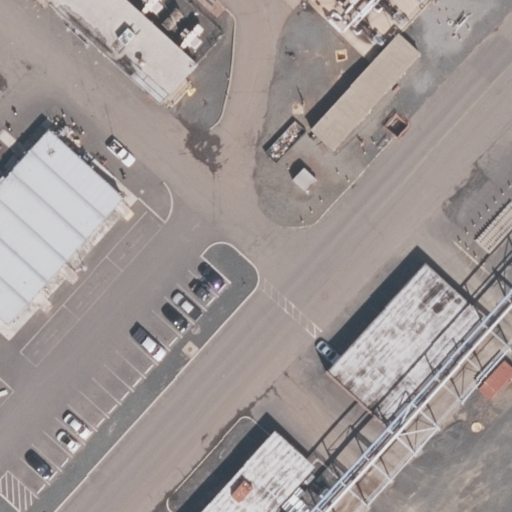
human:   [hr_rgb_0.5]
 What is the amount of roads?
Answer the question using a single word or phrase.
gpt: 3

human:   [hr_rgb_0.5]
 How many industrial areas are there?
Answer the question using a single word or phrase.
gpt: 1

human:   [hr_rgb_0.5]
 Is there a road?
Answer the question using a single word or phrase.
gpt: yes

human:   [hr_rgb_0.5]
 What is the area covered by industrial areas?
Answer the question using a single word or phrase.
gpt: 10583m2

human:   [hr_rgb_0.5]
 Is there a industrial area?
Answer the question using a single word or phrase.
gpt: yes

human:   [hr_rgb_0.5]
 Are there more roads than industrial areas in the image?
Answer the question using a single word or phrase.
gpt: yes

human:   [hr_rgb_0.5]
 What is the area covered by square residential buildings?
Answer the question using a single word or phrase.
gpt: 0m2

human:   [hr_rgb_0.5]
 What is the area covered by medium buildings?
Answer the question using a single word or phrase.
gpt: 0m2

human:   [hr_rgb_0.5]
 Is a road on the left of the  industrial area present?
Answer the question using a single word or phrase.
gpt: yes

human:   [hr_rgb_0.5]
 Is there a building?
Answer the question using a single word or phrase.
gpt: no

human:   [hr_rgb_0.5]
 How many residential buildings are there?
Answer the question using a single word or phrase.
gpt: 0

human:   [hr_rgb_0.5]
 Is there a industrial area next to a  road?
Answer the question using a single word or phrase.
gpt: yes

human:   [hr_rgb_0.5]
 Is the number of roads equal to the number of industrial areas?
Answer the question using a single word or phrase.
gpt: no

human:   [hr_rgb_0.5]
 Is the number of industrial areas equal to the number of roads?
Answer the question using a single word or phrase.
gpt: no

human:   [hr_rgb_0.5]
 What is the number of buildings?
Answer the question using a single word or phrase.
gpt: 0

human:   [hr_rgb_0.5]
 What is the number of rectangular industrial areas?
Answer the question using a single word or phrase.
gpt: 1

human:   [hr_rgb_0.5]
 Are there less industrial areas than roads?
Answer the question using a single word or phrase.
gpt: yes

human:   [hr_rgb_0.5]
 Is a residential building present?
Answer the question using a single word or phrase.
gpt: no

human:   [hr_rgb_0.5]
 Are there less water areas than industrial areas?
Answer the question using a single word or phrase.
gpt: yes

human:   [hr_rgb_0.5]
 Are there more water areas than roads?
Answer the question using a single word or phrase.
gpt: no

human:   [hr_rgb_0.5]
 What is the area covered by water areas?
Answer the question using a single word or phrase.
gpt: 0m2

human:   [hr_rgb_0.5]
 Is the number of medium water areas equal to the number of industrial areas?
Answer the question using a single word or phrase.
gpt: no

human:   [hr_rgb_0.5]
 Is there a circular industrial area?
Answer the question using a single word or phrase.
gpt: no

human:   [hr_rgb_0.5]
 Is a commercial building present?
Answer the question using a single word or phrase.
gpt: no

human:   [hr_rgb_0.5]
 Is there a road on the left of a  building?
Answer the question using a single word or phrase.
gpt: no

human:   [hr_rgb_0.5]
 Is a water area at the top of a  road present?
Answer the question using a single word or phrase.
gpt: no

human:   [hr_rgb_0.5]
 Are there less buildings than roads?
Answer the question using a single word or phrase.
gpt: yes

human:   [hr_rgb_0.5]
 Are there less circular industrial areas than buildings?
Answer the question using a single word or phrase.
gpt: no

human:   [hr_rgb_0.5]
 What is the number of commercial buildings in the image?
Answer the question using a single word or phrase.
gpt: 0

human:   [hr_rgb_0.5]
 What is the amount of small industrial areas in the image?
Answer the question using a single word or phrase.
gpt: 0

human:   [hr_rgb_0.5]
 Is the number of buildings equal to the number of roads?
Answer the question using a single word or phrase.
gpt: no

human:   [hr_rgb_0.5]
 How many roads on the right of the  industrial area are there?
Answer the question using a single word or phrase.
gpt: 0

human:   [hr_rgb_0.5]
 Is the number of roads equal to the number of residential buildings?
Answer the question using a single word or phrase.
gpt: no

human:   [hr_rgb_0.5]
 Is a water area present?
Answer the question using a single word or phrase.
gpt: no

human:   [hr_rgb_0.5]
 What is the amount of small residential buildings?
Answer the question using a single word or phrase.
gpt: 0

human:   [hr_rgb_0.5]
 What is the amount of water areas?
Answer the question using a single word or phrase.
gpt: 0

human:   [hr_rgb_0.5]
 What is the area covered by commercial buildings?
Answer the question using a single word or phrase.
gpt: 0m2

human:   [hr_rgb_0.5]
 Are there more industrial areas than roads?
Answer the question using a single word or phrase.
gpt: no

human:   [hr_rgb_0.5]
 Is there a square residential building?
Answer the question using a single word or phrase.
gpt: no

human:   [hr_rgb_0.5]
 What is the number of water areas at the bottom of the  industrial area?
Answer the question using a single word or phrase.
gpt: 0

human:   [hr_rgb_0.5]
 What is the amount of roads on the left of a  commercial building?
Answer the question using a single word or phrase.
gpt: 0

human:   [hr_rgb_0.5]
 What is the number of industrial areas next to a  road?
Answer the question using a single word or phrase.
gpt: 1

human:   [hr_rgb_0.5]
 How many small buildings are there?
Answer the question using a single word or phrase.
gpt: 0

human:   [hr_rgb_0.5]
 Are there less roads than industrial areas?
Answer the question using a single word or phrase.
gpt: no

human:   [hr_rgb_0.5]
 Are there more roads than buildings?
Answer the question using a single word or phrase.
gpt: yes

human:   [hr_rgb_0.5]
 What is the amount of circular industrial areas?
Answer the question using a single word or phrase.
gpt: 0

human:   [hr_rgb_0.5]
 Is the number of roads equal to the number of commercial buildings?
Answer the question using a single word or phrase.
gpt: no

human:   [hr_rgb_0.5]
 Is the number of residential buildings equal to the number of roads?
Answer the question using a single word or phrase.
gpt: no

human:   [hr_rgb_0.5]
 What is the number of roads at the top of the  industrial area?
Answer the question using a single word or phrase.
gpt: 3

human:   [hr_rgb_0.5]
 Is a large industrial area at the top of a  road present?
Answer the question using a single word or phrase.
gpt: no

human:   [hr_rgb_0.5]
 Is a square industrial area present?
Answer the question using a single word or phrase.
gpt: no

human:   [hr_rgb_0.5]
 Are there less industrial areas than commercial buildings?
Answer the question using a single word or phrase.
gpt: no

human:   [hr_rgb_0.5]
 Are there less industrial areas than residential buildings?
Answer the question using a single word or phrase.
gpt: no

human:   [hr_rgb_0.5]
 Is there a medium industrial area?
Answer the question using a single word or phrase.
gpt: no

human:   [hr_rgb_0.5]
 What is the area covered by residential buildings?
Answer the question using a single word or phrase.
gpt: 0m2

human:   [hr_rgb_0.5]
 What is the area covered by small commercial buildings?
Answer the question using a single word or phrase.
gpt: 0m2

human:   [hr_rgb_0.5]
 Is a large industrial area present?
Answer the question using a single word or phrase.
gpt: yes

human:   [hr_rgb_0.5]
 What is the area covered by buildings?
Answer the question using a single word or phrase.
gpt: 0m2

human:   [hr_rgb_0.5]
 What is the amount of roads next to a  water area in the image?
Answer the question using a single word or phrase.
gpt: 0

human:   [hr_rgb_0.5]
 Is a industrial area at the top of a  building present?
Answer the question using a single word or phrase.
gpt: no

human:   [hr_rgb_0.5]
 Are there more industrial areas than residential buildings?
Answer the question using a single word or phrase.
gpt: yes

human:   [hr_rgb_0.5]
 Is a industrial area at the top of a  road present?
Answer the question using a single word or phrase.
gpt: no

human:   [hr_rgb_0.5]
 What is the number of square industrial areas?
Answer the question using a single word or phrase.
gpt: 0

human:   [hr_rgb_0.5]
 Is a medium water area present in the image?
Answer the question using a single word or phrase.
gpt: no